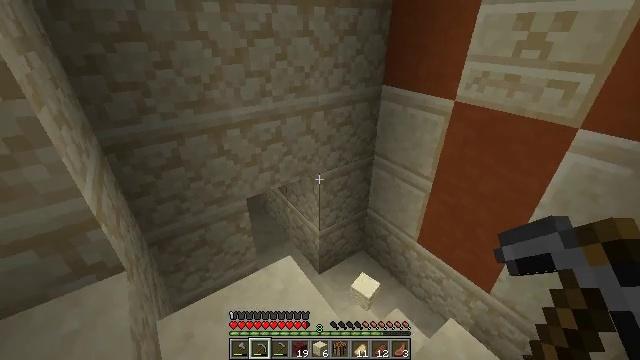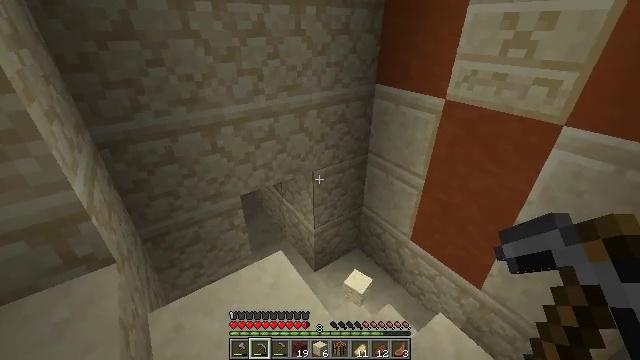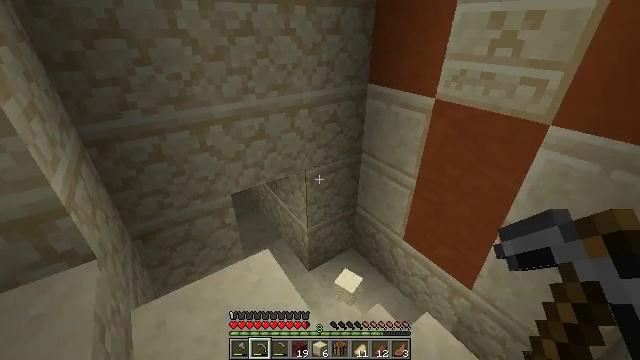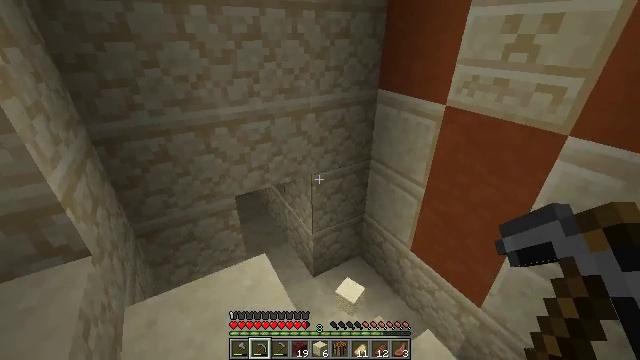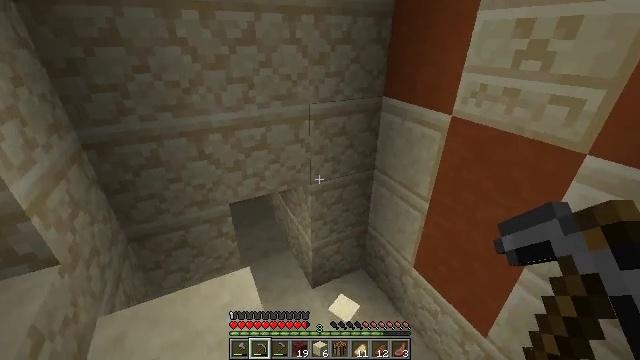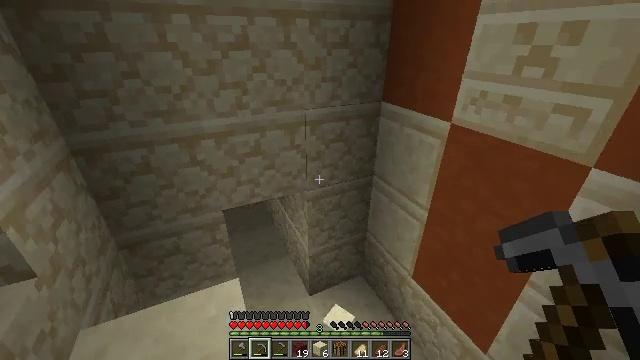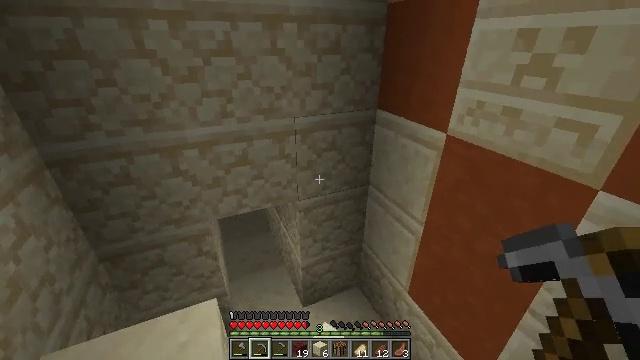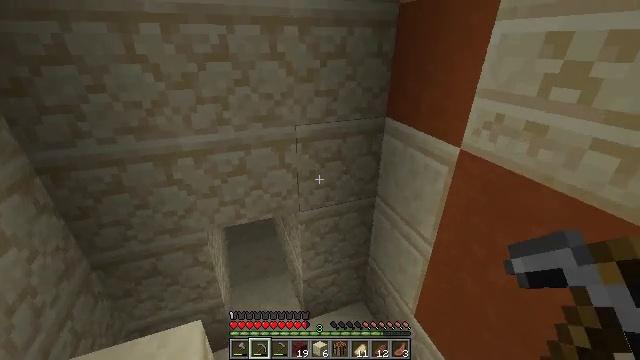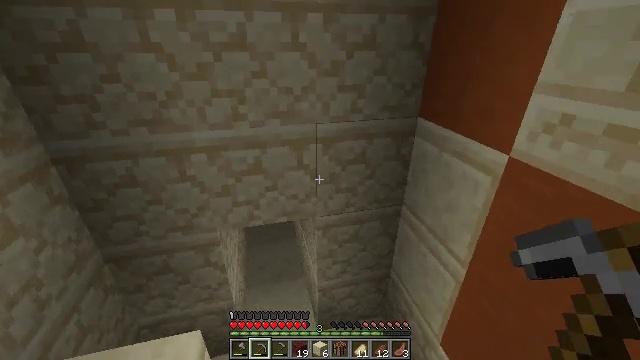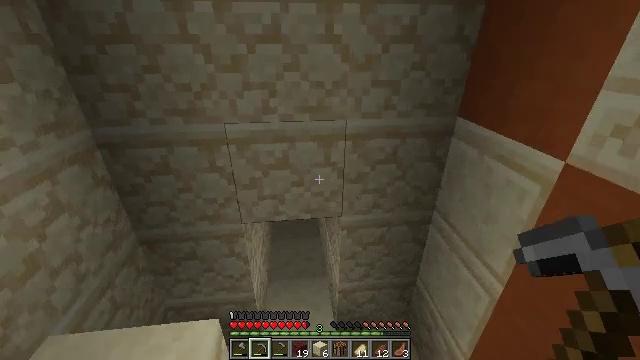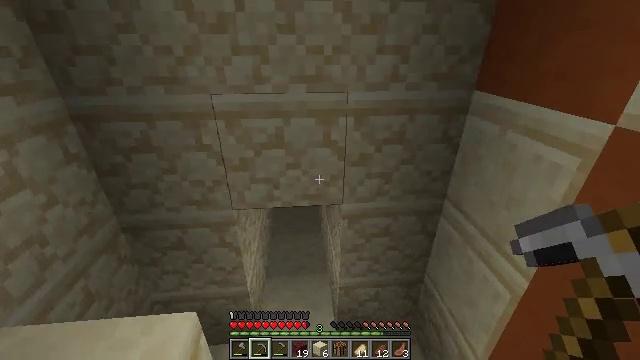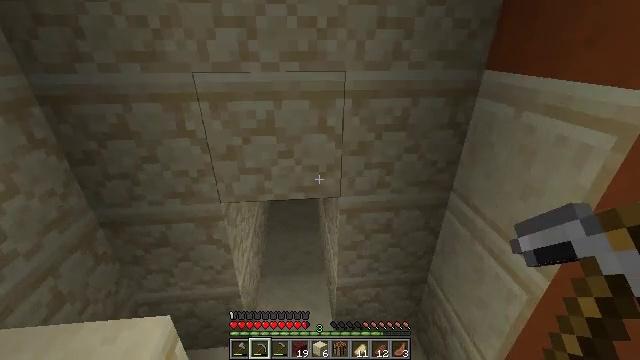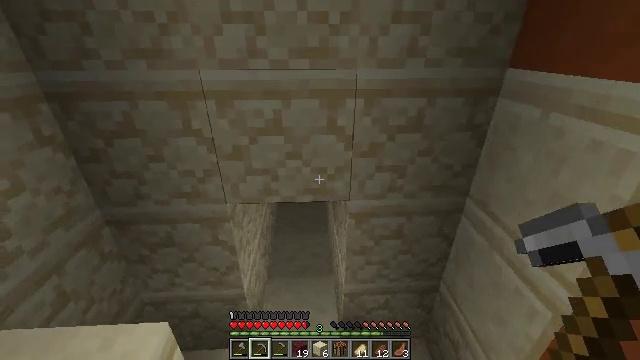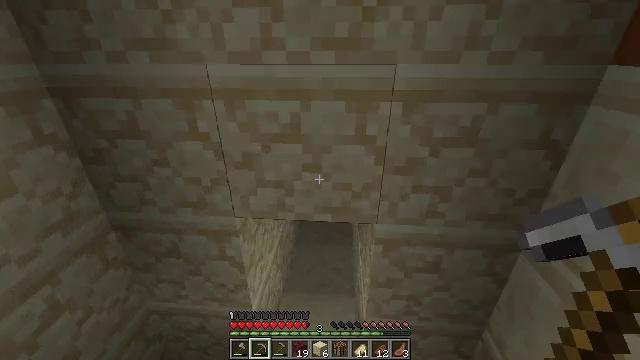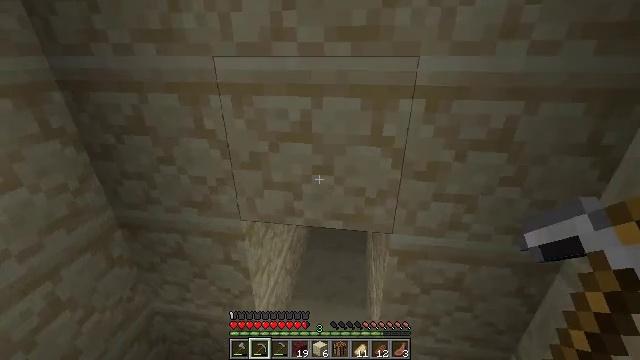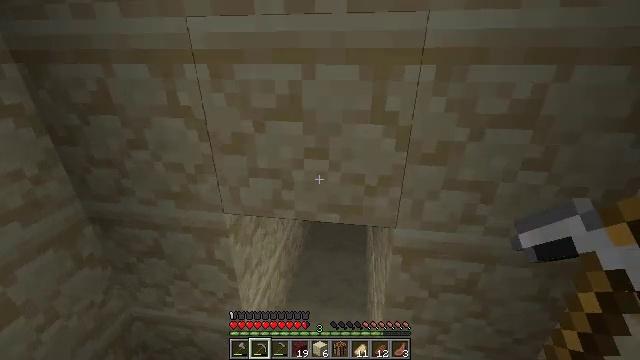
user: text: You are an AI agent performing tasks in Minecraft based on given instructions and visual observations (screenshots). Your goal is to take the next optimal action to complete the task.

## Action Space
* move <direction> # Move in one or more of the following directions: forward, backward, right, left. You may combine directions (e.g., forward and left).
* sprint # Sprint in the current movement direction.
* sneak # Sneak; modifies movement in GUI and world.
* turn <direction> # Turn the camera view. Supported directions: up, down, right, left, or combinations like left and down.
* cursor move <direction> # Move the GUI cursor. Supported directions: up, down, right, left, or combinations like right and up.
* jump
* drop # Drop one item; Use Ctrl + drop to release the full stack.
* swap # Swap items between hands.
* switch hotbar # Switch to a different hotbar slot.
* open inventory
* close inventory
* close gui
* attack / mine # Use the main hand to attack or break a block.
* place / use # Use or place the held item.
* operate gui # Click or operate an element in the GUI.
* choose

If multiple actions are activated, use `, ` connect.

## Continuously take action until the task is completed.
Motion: motion action
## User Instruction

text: Mine blue terracotta.
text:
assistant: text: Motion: move right
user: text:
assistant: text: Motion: move forward and move right
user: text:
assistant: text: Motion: move forward and move right, turn left
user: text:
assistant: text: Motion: move forward and move right, turn left and up
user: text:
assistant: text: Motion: move forward and move right, turn left
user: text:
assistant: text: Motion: move forward and move right, turn left
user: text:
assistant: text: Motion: move forward, turn left
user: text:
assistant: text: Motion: move forward, turn left
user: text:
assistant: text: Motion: move forward, turn left
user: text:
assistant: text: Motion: move forward, turn left
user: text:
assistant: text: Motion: move forward
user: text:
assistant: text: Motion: move forward, turn left
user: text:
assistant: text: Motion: move forward, turn left
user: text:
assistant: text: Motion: move forward, turn left
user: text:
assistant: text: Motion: move forward
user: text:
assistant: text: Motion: move forward, turn up
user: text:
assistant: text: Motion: move forward, turn up
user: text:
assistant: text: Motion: move forward and move left
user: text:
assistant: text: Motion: move forward and move left
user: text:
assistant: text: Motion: move forward and move left
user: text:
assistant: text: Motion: move forward, turn up
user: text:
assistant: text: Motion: no_op
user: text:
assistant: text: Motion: turn up
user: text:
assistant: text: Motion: no_op
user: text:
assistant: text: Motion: no_op
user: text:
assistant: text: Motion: no_op
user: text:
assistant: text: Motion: no_op
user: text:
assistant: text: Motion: move forward
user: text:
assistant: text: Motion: move forward
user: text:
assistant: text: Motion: move forward